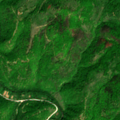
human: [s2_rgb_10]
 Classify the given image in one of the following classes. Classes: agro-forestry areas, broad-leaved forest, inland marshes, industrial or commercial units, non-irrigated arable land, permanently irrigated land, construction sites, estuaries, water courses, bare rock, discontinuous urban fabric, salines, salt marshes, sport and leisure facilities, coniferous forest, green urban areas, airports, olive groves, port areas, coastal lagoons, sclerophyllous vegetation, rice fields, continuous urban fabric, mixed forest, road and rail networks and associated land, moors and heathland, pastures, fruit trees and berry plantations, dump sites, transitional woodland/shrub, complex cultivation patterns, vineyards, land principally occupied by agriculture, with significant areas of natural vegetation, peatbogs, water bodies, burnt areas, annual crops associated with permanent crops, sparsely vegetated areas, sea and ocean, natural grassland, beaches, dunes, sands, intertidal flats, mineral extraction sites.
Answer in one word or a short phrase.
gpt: pastures, land principally occupied by agriculture, with significant areas of natural vegetation, broad-leaved forest, natural grassland, transitional woodland/shrub